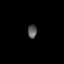
Tissue: prostate
Cell type: NK cells
Senescence score: 0.6968
Nuclear area (px): 119
Mean DAPI intensity: 90.269